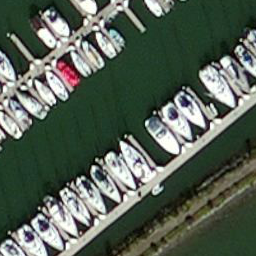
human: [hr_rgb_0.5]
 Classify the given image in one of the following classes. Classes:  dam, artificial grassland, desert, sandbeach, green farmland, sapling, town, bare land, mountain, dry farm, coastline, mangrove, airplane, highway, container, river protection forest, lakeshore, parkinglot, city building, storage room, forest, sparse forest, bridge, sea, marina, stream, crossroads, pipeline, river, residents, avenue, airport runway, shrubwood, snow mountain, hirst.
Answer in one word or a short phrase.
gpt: marina